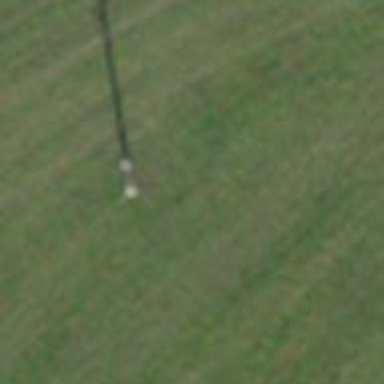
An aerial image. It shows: Power pole.